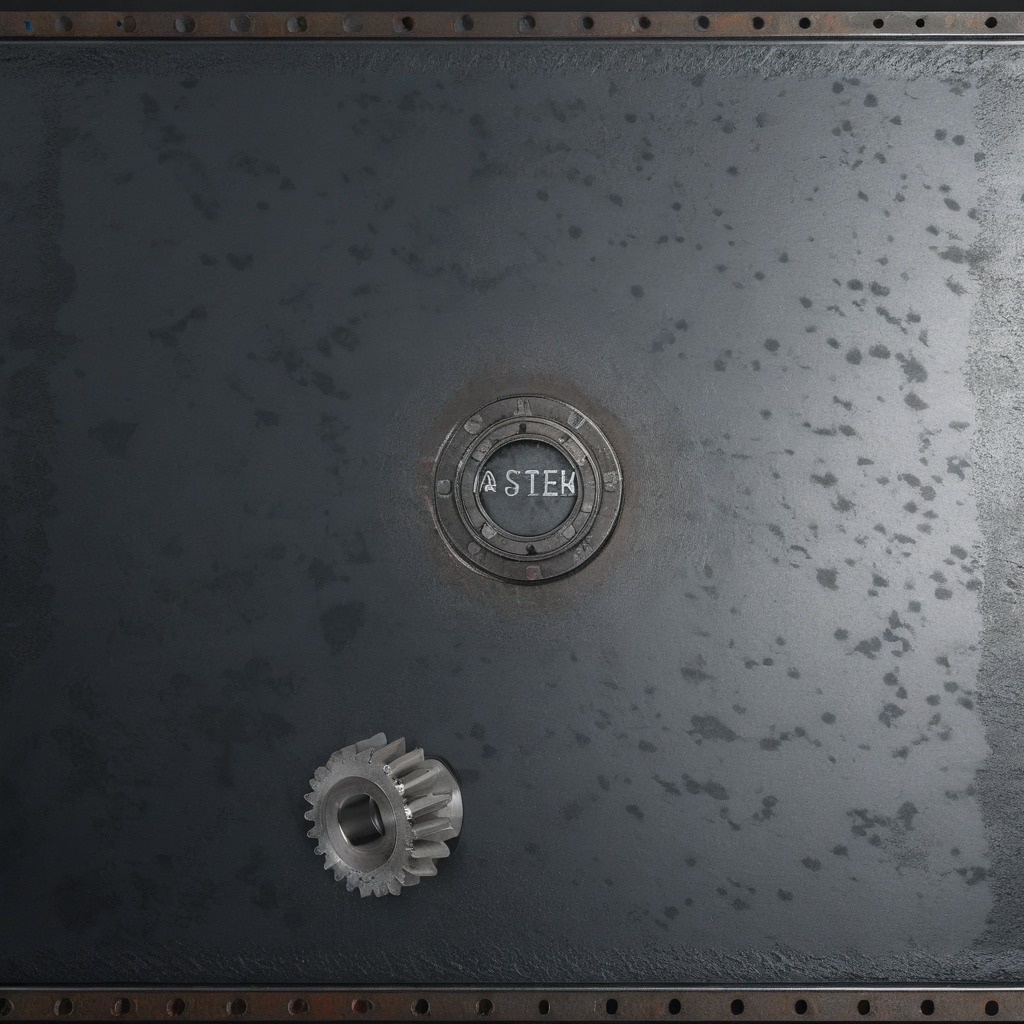
A steel gear with teeth is lying on the cold steel table in a mining workshop.